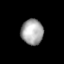
Tissue: lung
Cell type: Epithelial cells
Senescence score: 0.1878
Nuclear area (px): 547
Mean DAPI intensity: 167.486